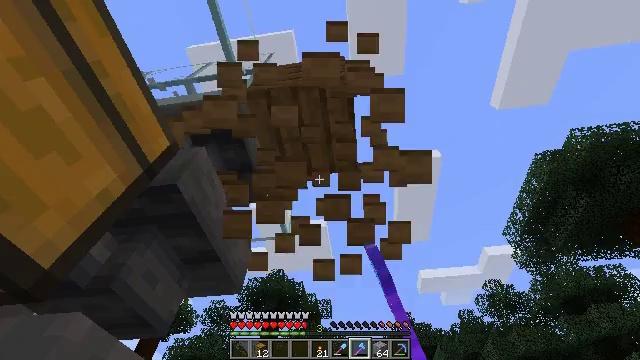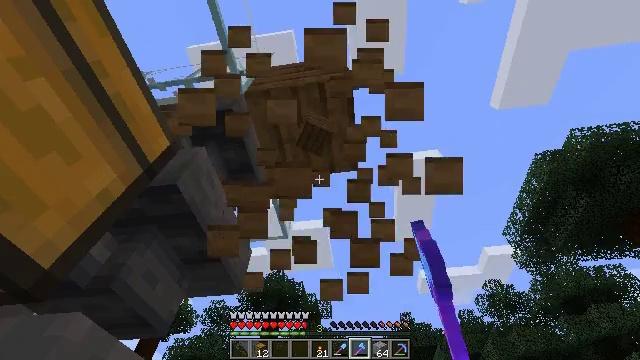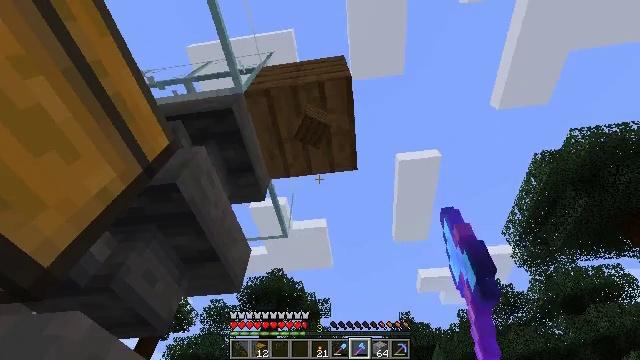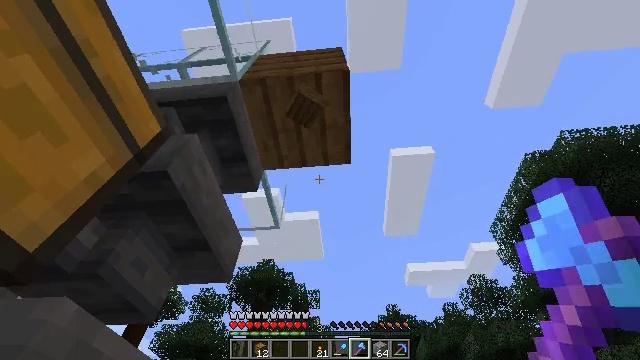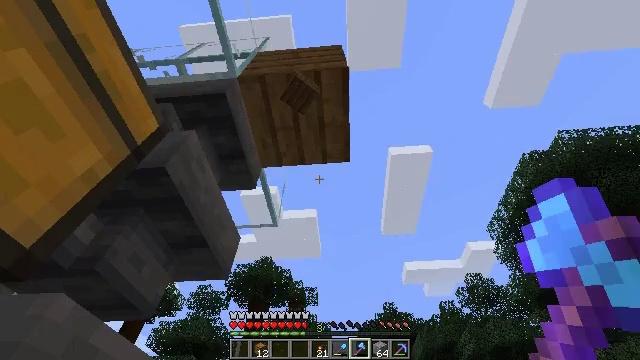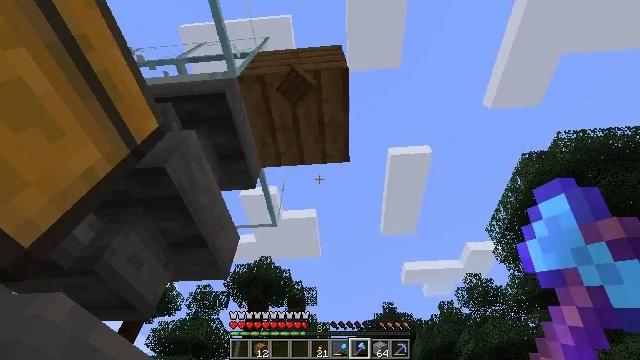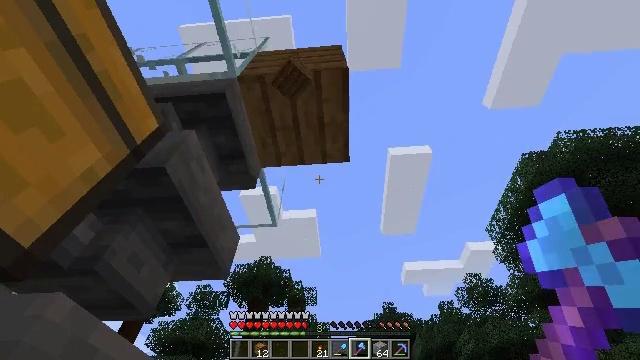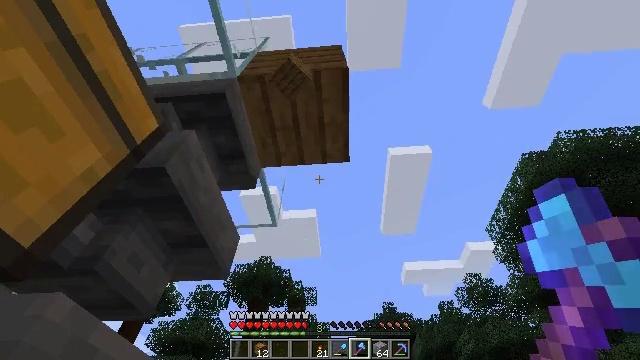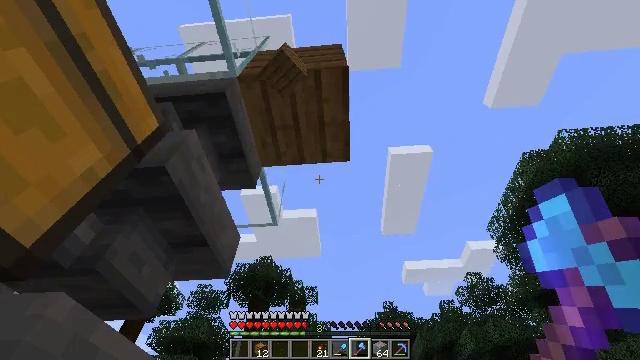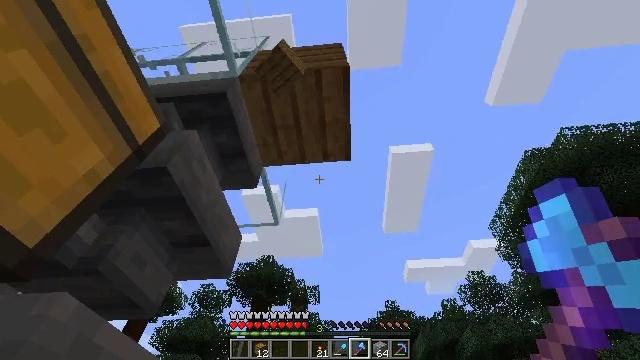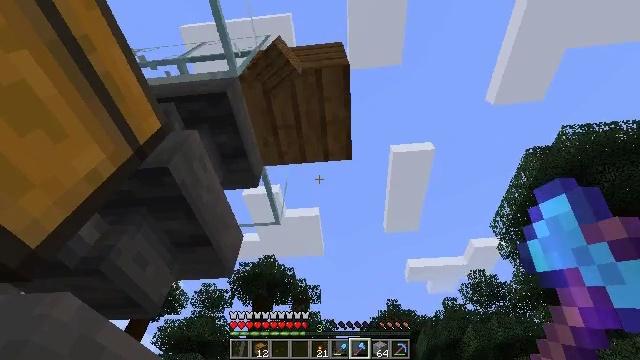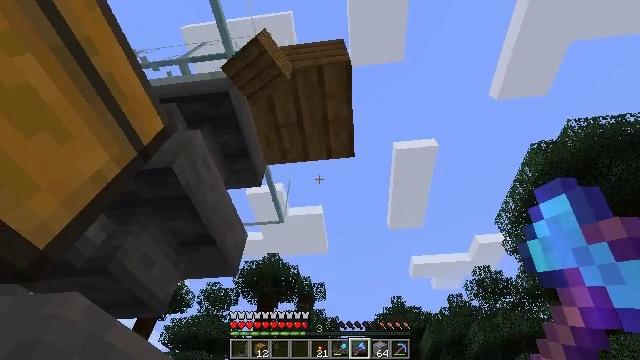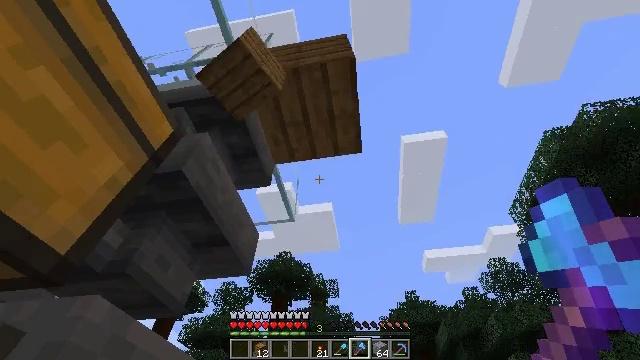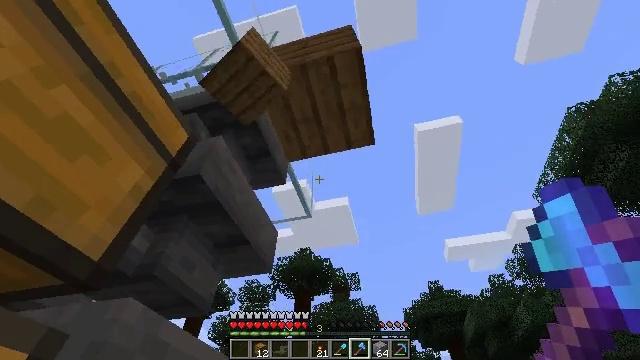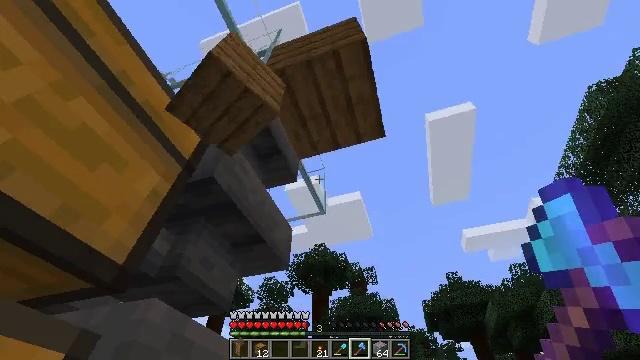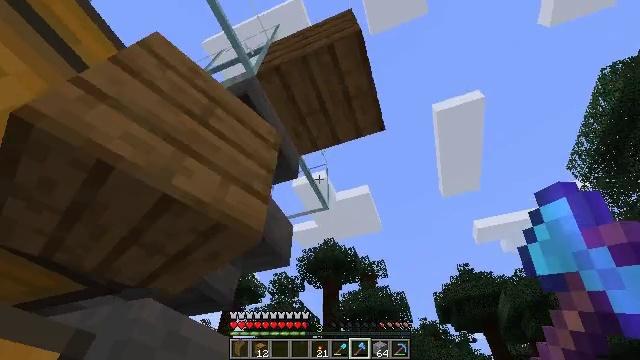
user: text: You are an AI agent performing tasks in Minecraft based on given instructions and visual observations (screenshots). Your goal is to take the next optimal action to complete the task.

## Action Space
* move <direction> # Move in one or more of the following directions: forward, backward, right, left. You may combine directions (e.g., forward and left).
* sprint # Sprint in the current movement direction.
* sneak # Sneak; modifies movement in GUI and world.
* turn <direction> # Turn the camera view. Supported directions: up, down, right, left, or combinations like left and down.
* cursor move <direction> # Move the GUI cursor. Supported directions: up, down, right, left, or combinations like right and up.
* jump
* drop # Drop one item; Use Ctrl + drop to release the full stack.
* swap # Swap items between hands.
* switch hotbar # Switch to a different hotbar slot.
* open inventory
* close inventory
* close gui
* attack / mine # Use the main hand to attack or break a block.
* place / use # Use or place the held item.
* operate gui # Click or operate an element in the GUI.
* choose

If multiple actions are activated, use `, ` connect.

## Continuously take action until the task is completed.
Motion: motion action
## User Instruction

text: Attack the ground to gather dirt.
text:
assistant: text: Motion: attack / mine
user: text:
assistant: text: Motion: no_op
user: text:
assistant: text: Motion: turn right and down
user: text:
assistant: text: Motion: no_op
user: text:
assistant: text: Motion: no_op
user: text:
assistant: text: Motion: no_op
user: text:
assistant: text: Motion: no_op
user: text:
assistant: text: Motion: no_op
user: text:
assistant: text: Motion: no_op
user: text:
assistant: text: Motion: no_op
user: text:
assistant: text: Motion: turn left
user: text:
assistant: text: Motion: turn left
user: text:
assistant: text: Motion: turn left and down
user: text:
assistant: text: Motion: turn left
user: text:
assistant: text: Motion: move right, turn left and down
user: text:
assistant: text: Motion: move forward and move right, turn left
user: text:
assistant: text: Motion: move forward and move right, turn down
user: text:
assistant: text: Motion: move forward and move right, turn left and down
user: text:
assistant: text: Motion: move forward and move right, turn left and down
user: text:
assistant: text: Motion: move forward and move right, turn left and down
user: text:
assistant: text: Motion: move forward and move right, turn left and down
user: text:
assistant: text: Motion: move forward and move right, turn left and down
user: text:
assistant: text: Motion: move forward and move right, turn left and down
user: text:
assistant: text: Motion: move forward and move right, sprint, turn left
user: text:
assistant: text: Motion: move forward and move right, sprint, turn left
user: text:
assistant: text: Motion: move forward and move right, sprint, turn left
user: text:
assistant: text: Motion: move forward and move right, sprint, turn left and down
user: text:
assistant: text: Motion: move forward and move right, sprint, turn left and down
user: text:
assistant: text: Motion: move forward and move right, turn left
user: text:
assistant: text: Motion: move forward and move right, turn left